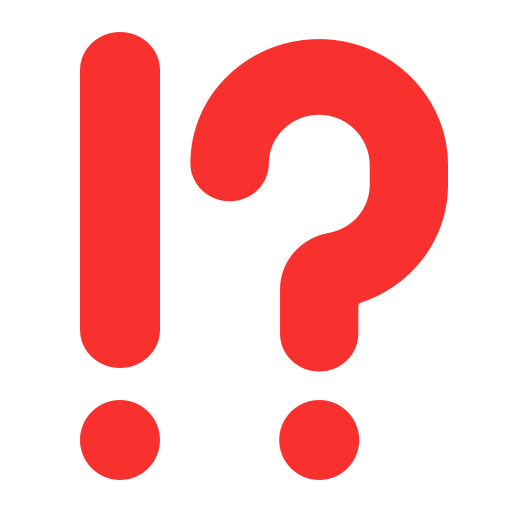
exclamation question mark flat